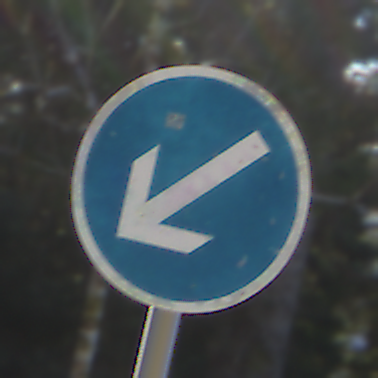
Verkehrszeichen: VorgeschriebeneVorbeifahrtLinks
Umgebung: Outdoor, Nature
Tageszeit: MorningAfternoon
Wetter: Clear
Licht: Natural
Jahreszeit: Winter
Kontrast: HighContrast